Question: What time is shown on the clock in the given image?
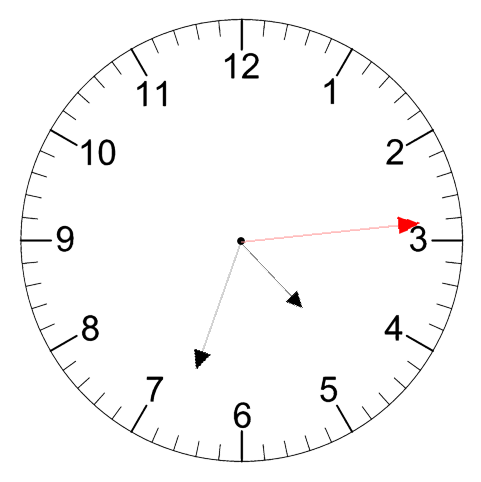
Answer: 04:33:14